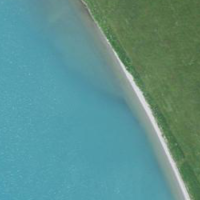
EUNIS habitat code: 14
Species observed at this site:
Chamaenerion angustifolium
Rumex alpinus